【题型】解答题　【知识点】平面几何　【难度】easy
已知：如图, 在四边形 $ABCD$ 中, $AD \parallel BC$, $\angle ABC = 90^\circ$, 对角线 $AC$、$BD$ 相交于点 $O$, $AD = 2$, $AB = 3$, $BC = 4$。

(1) 求 $\triangle BOC$ 的面积；

(2) 求 $\angle ACD$ 的正弦值。

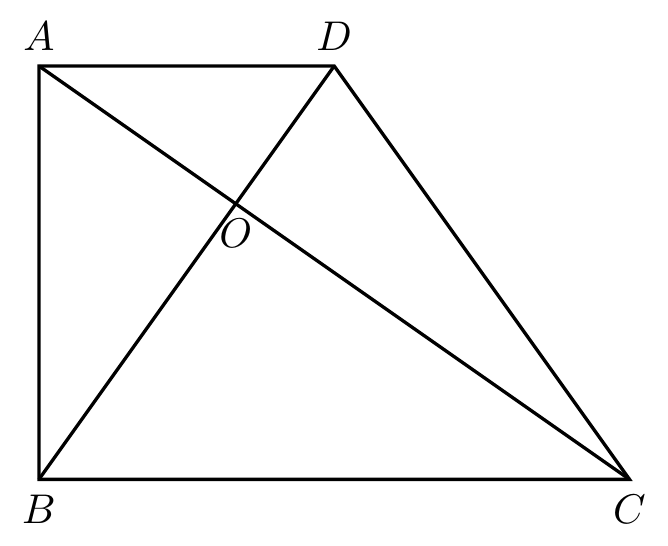
【解答】
解：(1) 过点 $O$ 作 $AB$ 的平行线, 分别与 $AD$、$BC$ 交于点 $M$、$N$,

$\because$ $AD \parallel BC$, $MN // AB$,

$\therefore$ 四边形 $ABNM$ 是平行四边形,

又 $\because$ $\angle ABC = 90^\circ$,

$\therefore$ 四边形 $ABNM$ 是矩形,

$\therefore$ $OM \perp AD$, $ON \perp BC$,

$\because$ $AD \parallel BC$,

$\therefore$ $\triangle AOD \sim \triangle COB$,

$\therefore$ $\frac{OM}{ON} = \frac{AD}{BC} = \frac{2}{4} = \frac{1}{2}$,

又 $\because$ $MN = AB = 3$,

$\therefore$ $OM = 1$, $ON = 2$,

$\therefore$ $S_{\triangle BOC} = \frac{1}{2} BC \cdot ON = \frac{1}{2} \times 4 \times 2 = 4$；

(2) 在 Rt$\triangle ABC$ 中,

$AC = \sqrt{3^2 + 4^2} = 5$,

过点 $D$ 作 $BC$ 的垂线, 垂足为 $E$, 过点 $A$ 作 $CD$ 垂线, 垂足为 $F$,

在 Rt$\triangle CDE$ 中,

$CD = \sqrt{2^2 + 3^2} = \sqrt{13}$,

$\therefore$ $S_{\triangle ACD} = \frac{1}{2} \times 2 \times 3 = \frac{1}{2} \times \sqrt{13} \times AF$,

$\therefore$ $AF = \frac{6\sqrt{13}}{13}$,

在 Rt$\triangle CAF$ 中,

$\sin \angle ACD = \frac{AF}{AC} = \frac{\frac{6\sqrt{13}}{13}}{5} = \frac{6\sqrt{13}}{65}$。

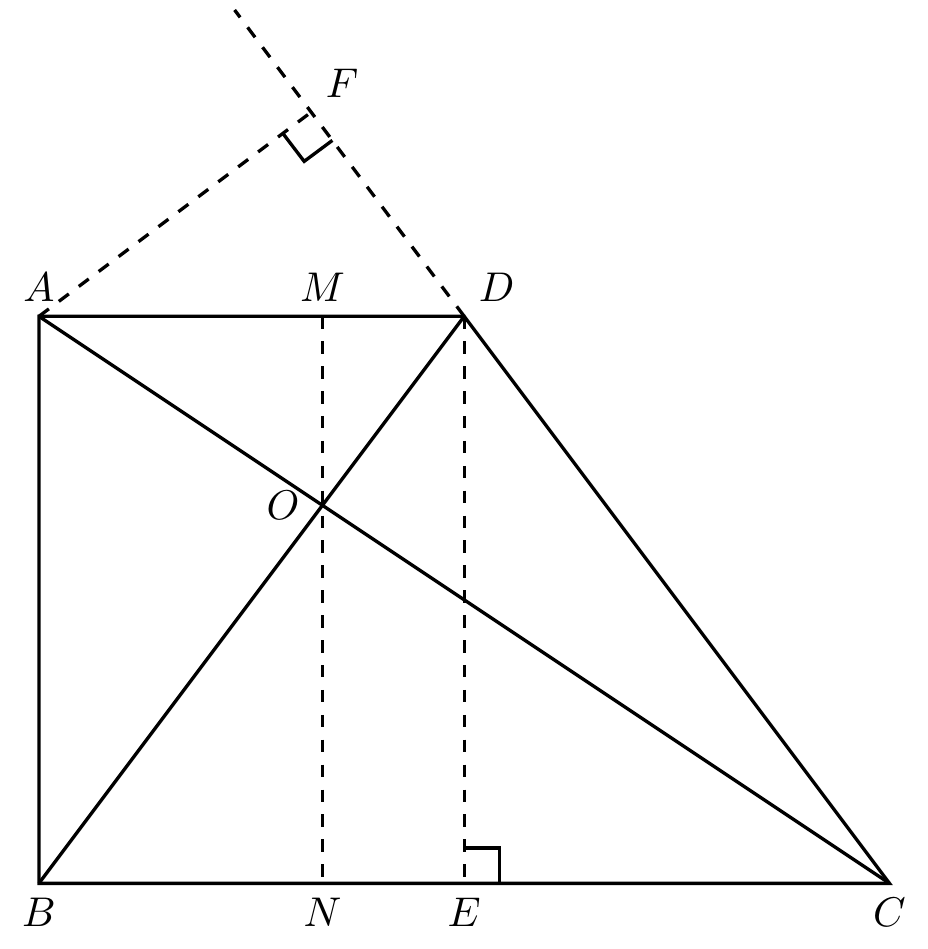